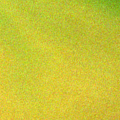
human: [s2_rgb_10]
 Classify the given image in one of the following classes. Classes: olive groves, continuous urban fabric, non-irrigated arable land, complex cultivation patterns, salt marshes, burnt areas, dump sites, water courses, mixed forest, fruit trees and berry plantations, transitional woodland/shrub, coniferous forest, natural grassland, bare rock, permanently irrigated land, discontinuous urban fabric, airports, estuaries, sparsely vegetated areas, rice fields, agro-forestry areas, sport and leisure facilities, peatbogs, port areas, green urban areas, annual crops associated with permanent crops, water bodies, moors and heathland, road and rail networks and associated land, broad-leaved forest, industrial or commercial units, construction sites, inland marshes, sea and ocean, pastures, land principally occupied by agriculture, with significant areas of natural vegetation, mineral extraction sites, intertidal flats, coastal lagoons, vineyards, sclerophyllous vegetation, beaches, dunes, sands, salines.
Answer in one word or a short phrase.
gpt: coastal lagoons